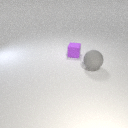
small purple rubber cube behind large gray rubber sphere